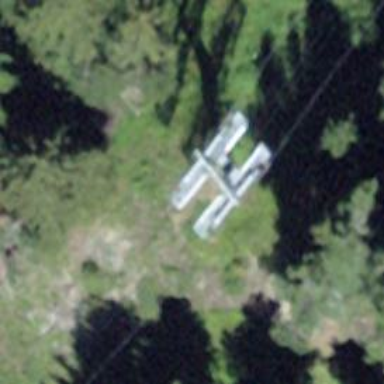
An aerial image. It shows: Pylon used for aerialway.